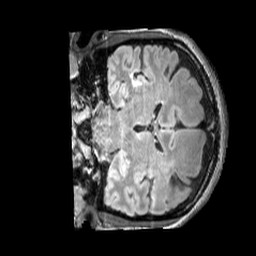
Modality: FLAIR
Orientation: coronal
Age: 39
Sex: female
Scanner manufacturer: siemens
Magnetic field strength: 3 T
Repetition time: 5 s
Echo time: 0.387 s